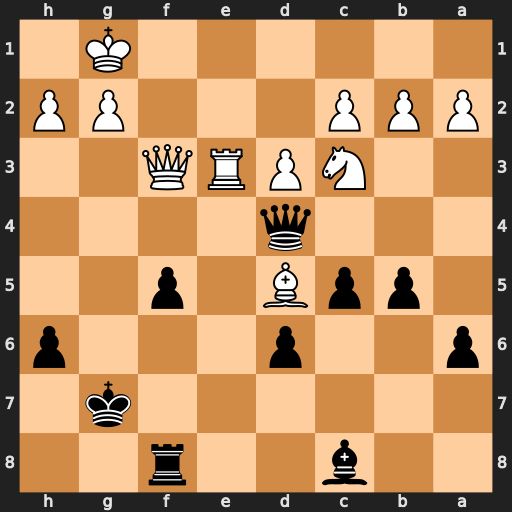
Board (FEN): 2b2r2/6k1/p2p3p/1ppB1p2/3q4/2NPRQ2/PPP3PP/6K1
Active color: b
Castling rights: -
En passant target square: -
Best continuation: f4 Ne2 Qxe3+